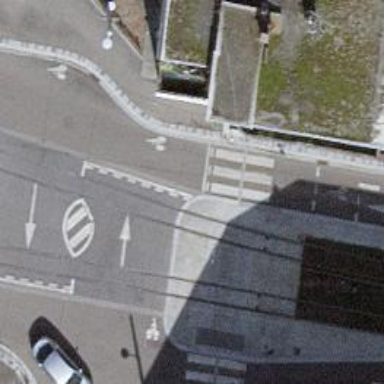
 including zebra crossing with signal lights."